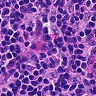
Metastatic tissue present: no